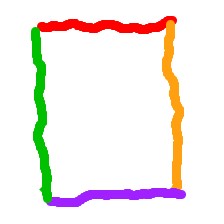
Shape: rectangle